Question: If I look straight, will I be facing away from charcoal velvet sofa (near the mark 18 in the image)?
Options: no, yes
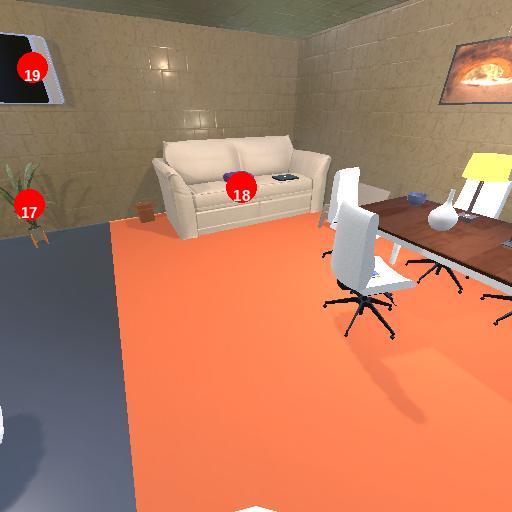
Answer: no